Question: Trying to use the getDependentRowset in a ZF application. I have the following relationship between two tables:

Where a user's organisation is a FK of the organisation table's PK, organisationId.
What I want to do is, retrieve a users' organisation name ('organisation.name') by the user Id ('user.userId').
Here's my User db-table model:
'''
class Application_Model_DbTable_User extends Zend_Db_Table_Abstract
{
protected $_name = 'user';
//define foreign keys here
protected $_referenceMap = array (
'Organisation'=> array (
'columns'=>'organisation_organisationId',
'refTableClass'=>'Organisation',
'refColumns'=>'organisationId'
)
);
public function getUser($emailAddress, $password) {
$select = $this->select()
->where("emailAddress = "$emailAddress" AND password="$password"", 1);
$row = $this->fetchRow($select);
return $row;
}
}
'''
And the offending code in my IndexController:
'''
$user = new Application_Model_DbTable_User();
$res = $user->getUser($emailAddress, $password);
$organisationInfo = $res->findDependentRowset('organisation');
'''
And ideas what could be causing this? I know this is relatively simple stuff!!!
Thanks
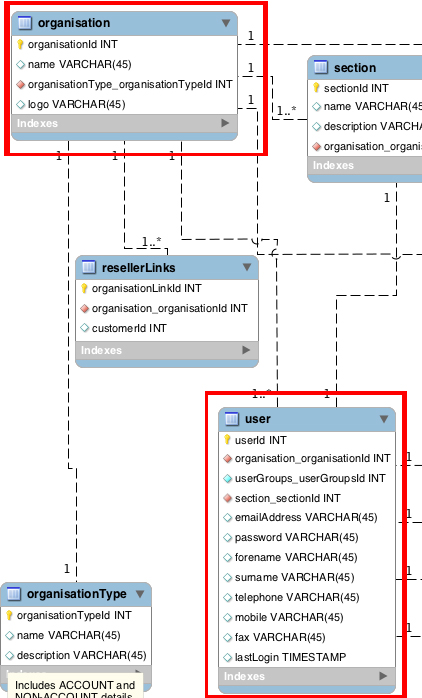
Answer: I belive an table is a parent table to the table. So you should be using '$res->findParentRow('Application_Model_DbTable_Organization');'. However, when you want to find all users in a given organization, than you would use 'getDependentRowSet()' method of an row object.